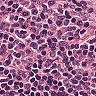
Metastatic tissue present: no